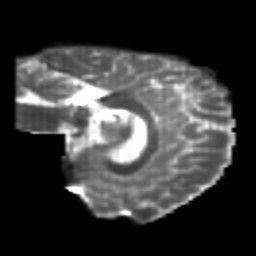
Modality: T2w
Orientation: sagittal
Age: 24
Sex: female
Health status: healthy
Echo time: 0.074 s